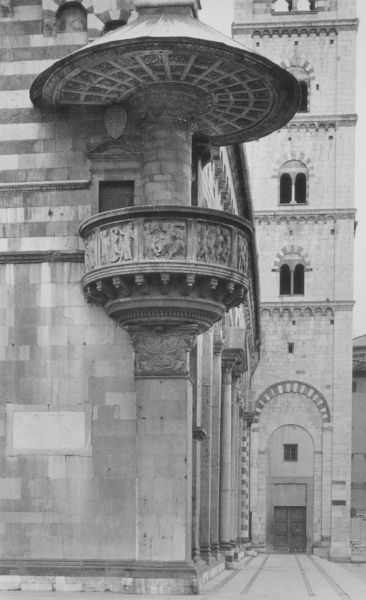
Titel: Aussenkanzel
Künstler: Donatello
Standort: Prato, Dom (EU - I - Toskana)
Schlagwörter: fenster, strasse, säule, tür, dach, gebäude, haus, weg, ornament, wand, architektur, stein, steine, türbogen, kirche, gotik, renaissance, rund, turm, balkon, relief, ecke, bogen, italien, venedig, giebel, mauer, pilaster, figuren, detail, durchgang, tor, foto, erker, gang, arkade, überdachung, antike, kloster, palast, torbogen, balustrade, dom, schwarzweiß, kathedrale, rom, fries, sims, gesims, kanzel, romanik, florenz, baldachin, kasetten, fresko, pisa, fesnter, lirche, säulenordnung, dch, hausecke, gebüude, kircke, schirmdach, reiacance